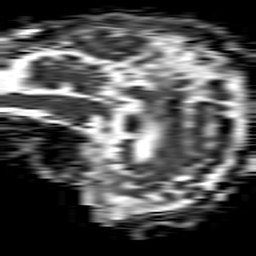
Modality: ADC
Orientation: sagittal
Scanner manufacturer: philips
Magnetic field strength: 1.5 T
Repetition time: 4.6 s
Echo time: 0.08335 s